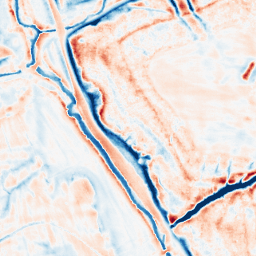
Category: edge_preserving
Decomposition family: bilateral
Decomposition parameters: d: 21
sigma_color: 100
sigma_space: 25
Upsampling method: sinc_blackman
Upsampling parameters: scale: 4
kernel_size: 8
Upsampling scale: 4